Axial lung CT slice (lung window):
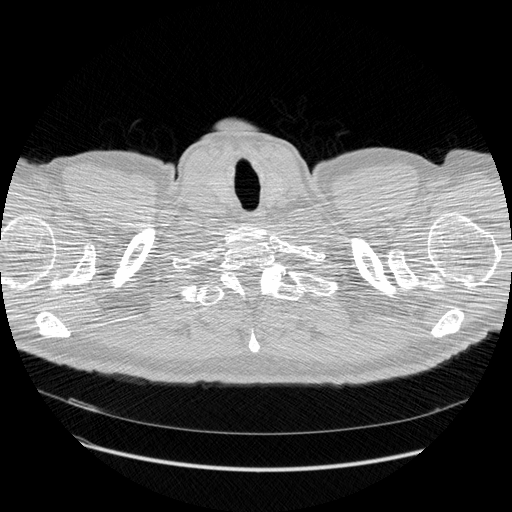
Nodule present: no